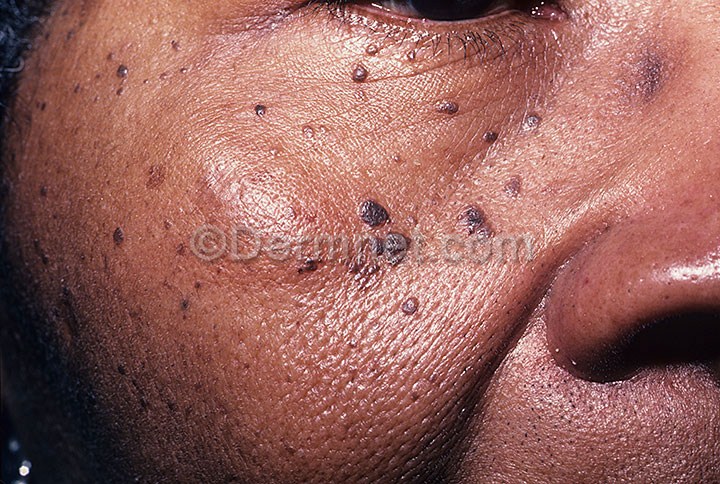
Disease: Seborrheic Keratoses and other Benign Tumors